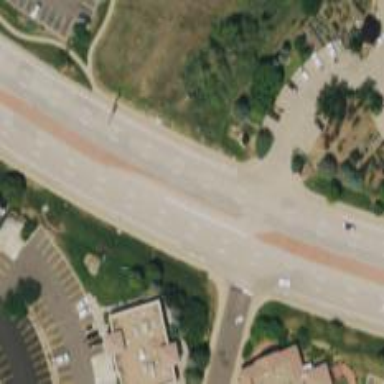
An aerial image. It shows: Secondary link road.